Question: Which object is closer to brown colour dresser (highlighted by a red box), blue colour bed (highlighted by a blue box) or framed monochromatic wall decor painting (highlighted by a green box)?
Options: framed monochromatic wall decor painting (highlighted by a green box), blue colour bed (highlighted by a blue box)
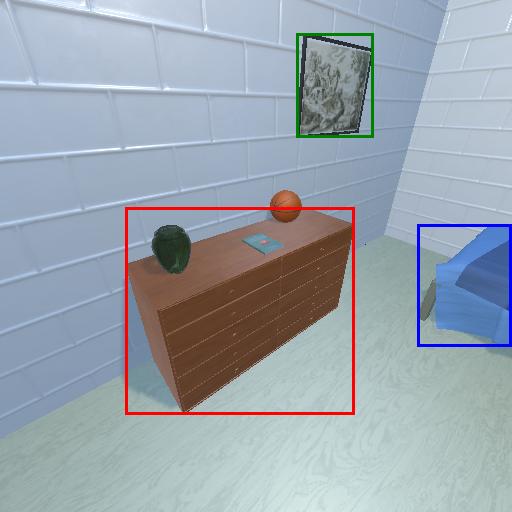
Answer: framed monochromatic wall decor painting (highlighted by a green box)